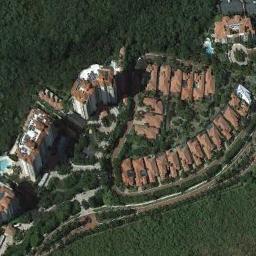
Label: dense_residential